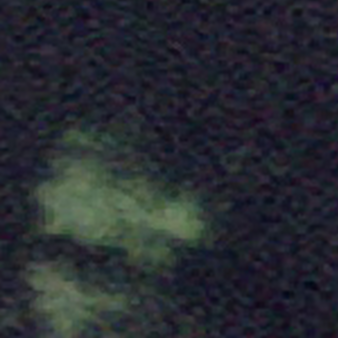
Label: other